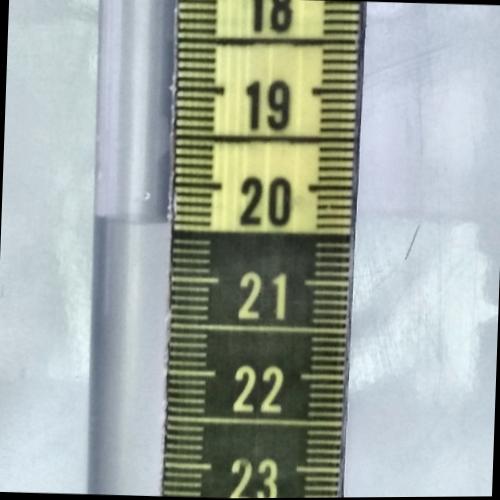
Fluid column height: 20.4 cm